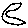
Label: moon